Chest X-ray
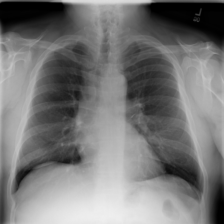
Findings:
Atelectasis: negative
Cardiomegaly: negative
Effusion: negative
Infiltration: negative
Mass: negative
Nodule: negative
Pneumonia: negative
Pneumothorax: negative
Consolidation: negative
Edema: negative
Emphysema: negative
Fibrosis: negative
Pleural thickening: negative
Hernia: negative